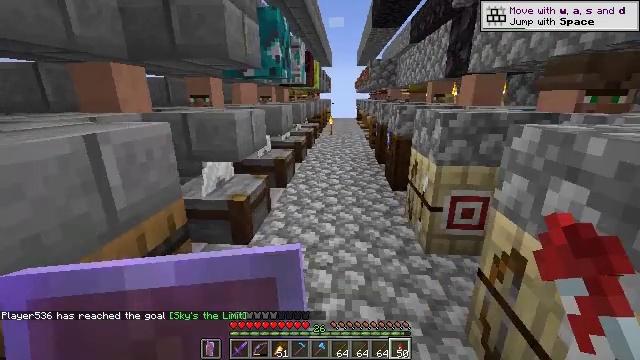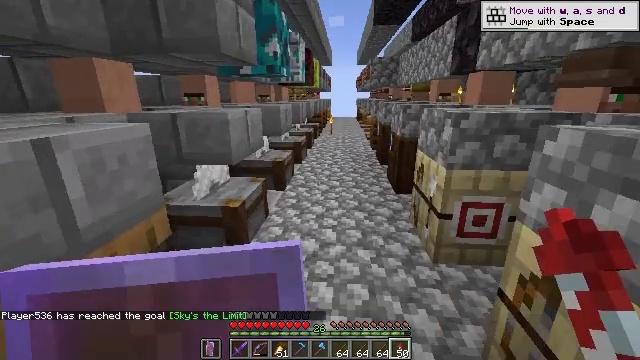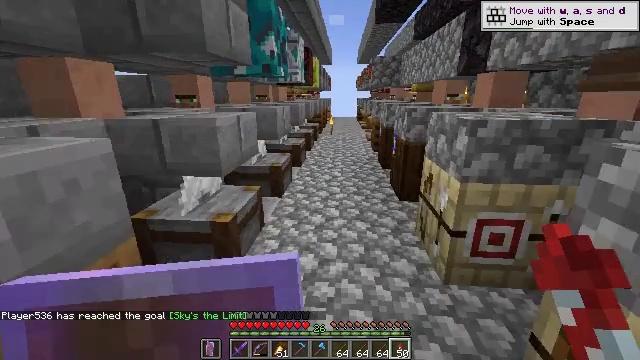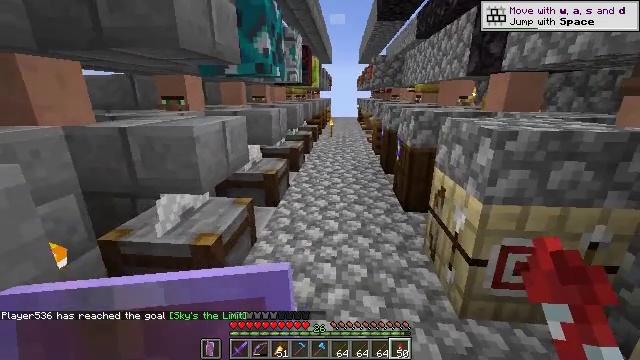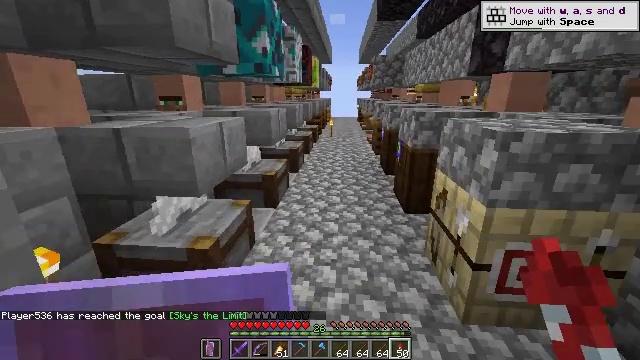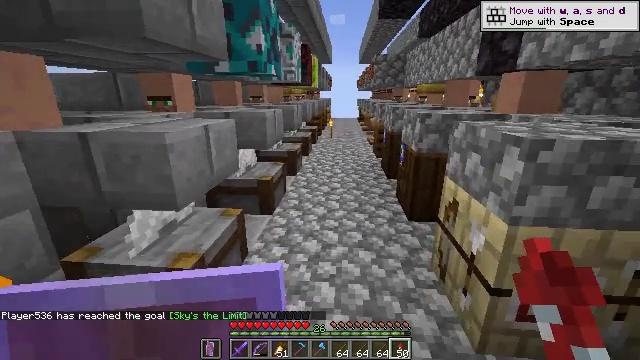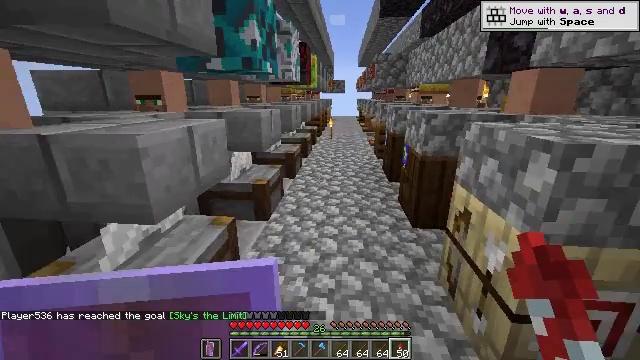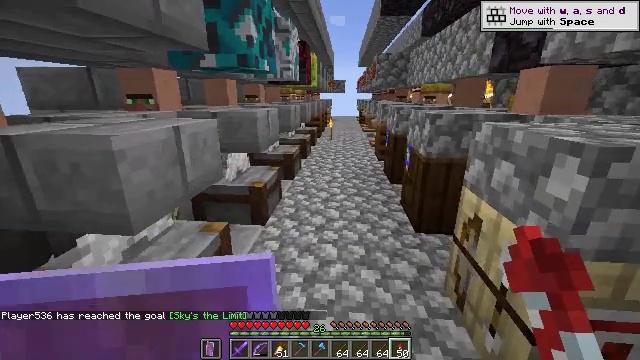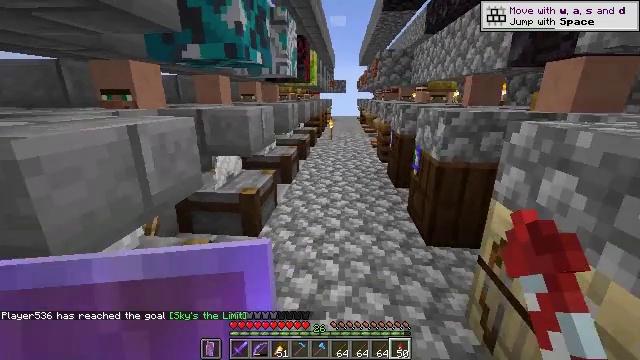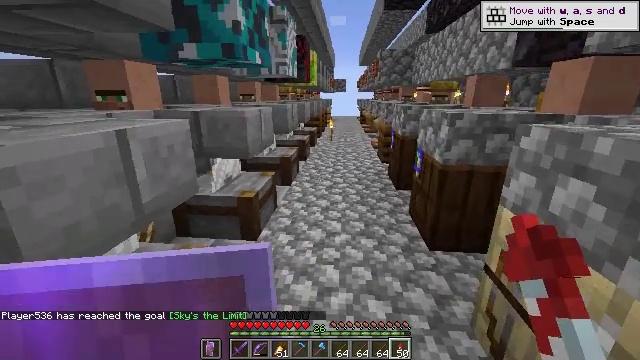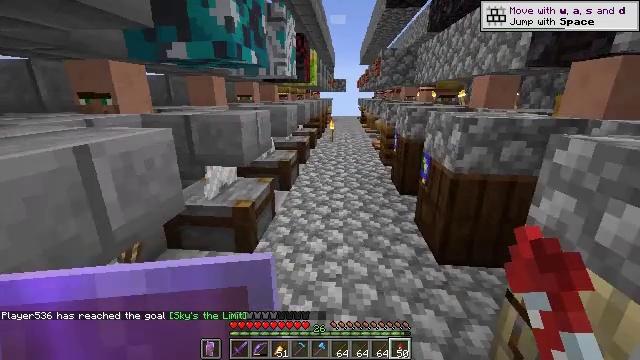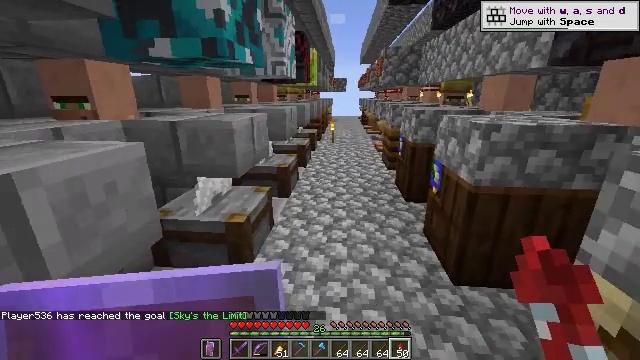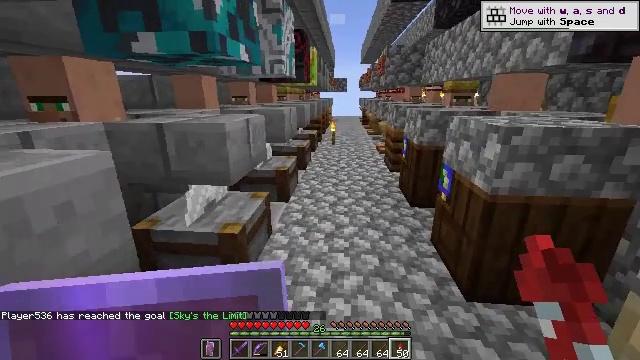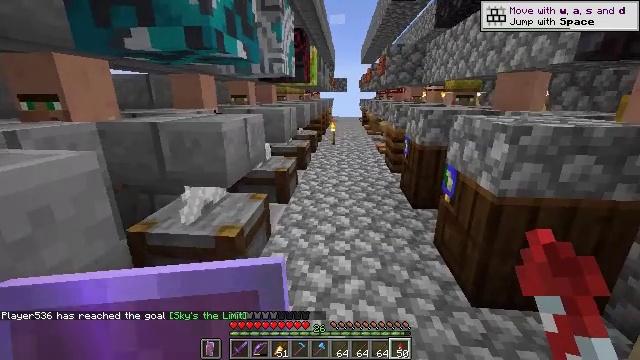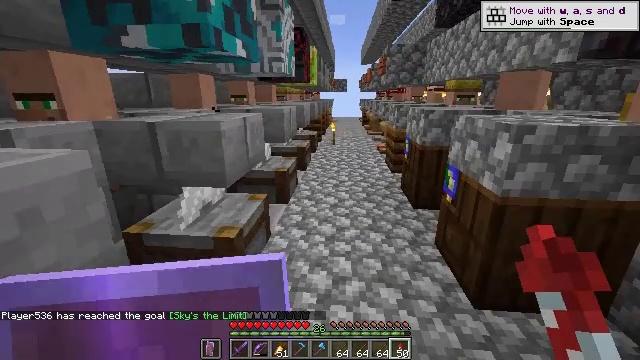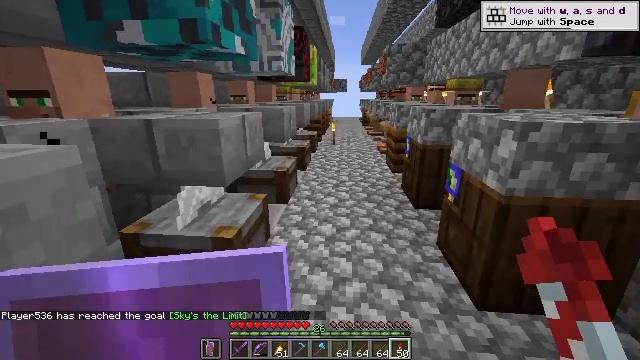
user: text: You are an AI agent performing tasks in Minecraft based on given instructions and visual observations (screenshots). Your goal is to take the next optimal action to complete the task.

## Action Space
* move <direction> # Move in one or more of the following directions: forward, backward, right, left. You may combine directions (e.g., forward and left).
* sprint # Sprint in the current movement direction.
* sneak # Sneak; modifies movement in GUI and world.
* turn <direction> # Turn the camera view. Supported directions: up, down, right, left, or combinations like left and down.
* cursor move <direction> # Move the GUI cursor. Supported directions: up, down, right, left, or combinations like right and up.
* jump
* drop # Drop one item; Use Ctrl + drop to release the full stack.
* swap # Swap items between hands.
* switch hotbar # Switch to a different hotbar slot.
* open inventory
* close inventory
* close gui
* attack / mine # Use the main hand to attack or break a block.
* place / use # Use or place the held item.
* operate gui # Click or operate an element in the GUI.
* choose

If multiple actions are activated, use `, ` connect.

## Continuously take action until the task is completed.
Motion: motion action
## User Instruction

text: craft item air
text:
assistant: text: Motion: move forward
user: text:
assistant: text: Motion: move forward
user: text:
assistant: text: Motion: move forward
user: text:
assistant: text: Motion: move forward
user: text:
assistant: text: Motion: move forward
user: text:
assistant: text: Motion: move forward
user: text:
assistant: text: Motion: move forward
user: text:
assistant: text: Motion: move forward
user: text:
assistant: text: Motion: move forward
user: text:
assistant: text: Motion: move forward
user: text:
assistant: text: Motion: move forward
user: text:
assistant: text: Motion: no_op
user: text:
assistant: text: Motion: no_op
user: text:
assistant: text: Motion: no_op
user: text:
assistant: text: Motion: no_op
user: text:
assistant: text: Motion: no_op
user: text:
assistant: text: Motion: no_op
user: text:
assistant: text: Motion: no_op
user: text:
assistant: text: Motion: no_op
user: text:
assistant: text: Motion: no_op
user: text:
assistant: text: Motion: no_op
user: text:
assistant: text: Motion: no_op
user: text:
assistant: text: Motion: move forward
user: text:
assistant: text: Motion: move forward, turn right
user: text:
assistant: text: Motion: move forward, turn right and up
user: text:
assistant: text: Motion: move forward
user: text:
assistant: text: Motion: move forward
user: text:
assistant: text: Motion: move forward
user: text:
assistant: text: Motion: move forward
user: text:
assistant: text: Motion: move forward, turn left